Interaction volume radius: 5 \u00c5
Interaction volume height: 20 \u00c5
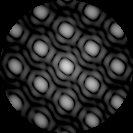
Disorder parameter: 0.02342